Field crop: maize
Growth stage: 2
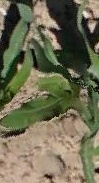
Species: maize